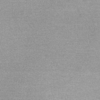
Label: dusty